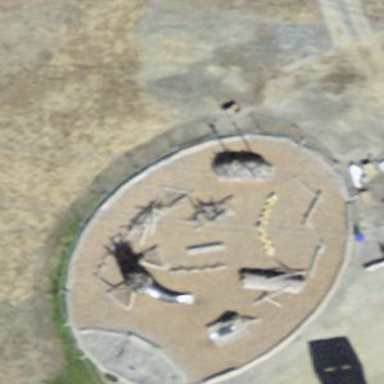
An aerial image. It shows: Playground area for leisure activities on the land.